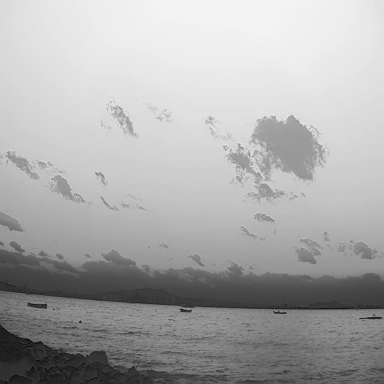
There are three bulk_carriers in the infrared image.